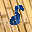
Label: 8